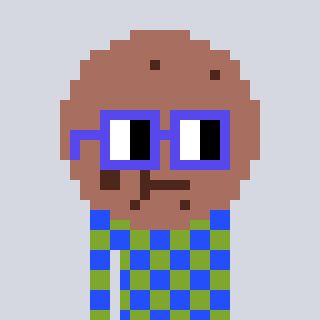
a pixel art character with square blue glasses, a cookie-shaped head and a slimegreen-colored body on a cool background